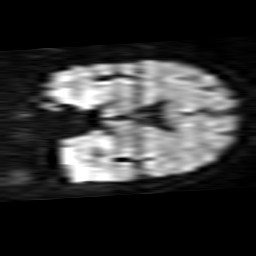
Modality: TRACE
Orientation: coronal
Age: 44
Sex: male
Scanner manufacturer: philips
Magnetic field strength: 1.5 T
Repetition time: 4.624 s
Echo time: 0.07764 s